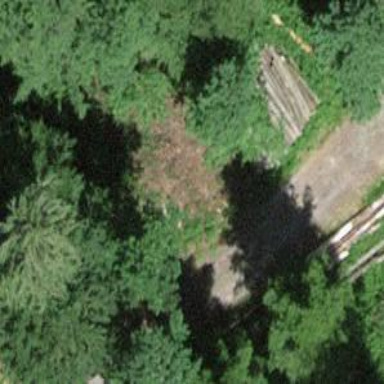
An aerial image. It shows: Unpaved path.